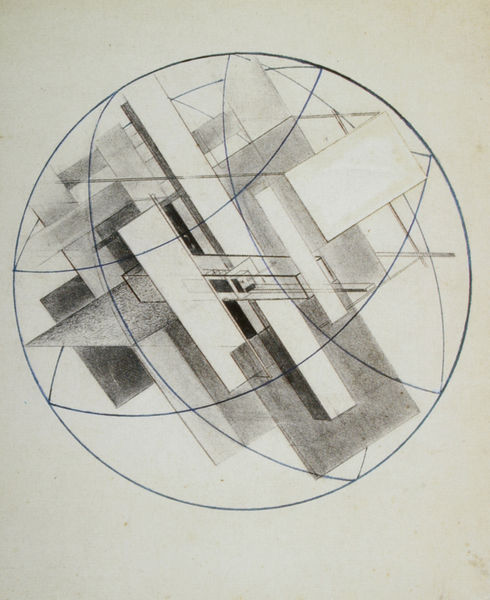
Titel: Konstruktion
Künstler: Gustav Kluzis
Standort: Riga
Institution: Staatliches Kunstmuseum der Lettischen Republik
Schlagwörter: blau, dunkel, körper, weiß, gelb, komposition, grau, hell, raum, schwarz, zeichnung, ball, architektur, spitzen, kreis, rund, papier, abstrakt, flächen, modern, zug, formen, grafik, graphik, linien, figuren, steg, stufen, striche, collage, rechtecke, bögen, rechteck, linie, kohle, scheiben, schraffur, schwarzweiß, bleistift, kugel, erdkugel, geometrisch, konstruktion, kreisförmig, globus, welt, geometrie, geraden, raster, tunnel, gläsern, ebenen, russisch, dreidimensional, halbkreise, übereinander, lau, räumlich, segmente, grafit, überlagerung, überschneidungen, materialien, recheck, meridiane, pol, lieneal, scharfur, verkettung